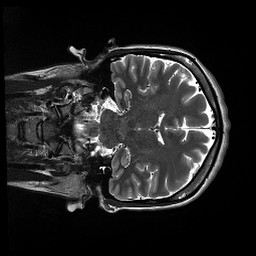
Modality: T2w
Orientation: coronal
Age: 26
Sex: female